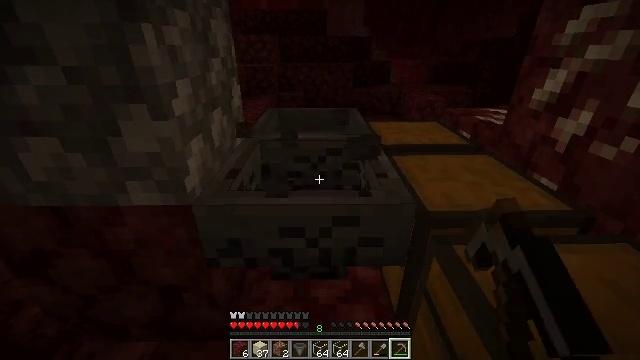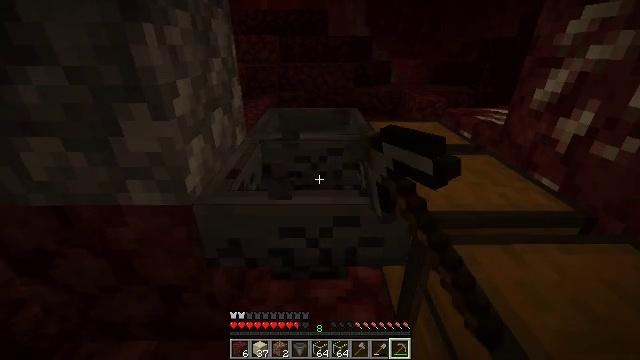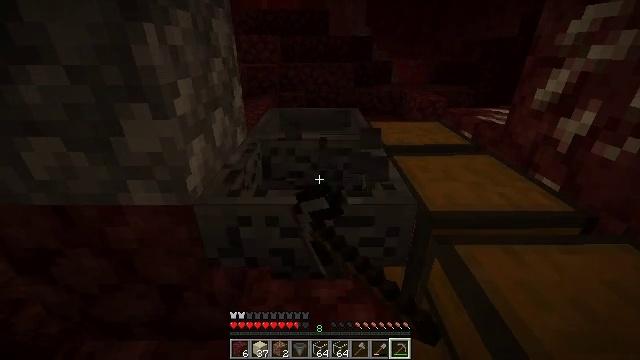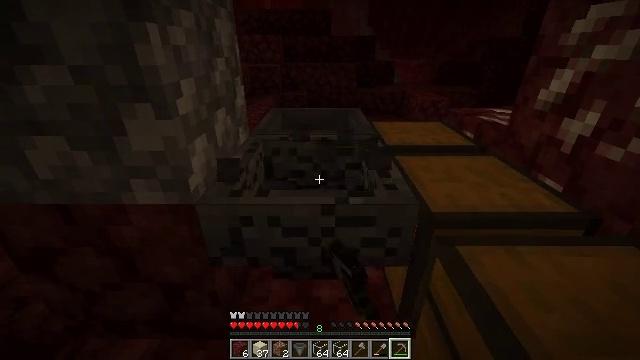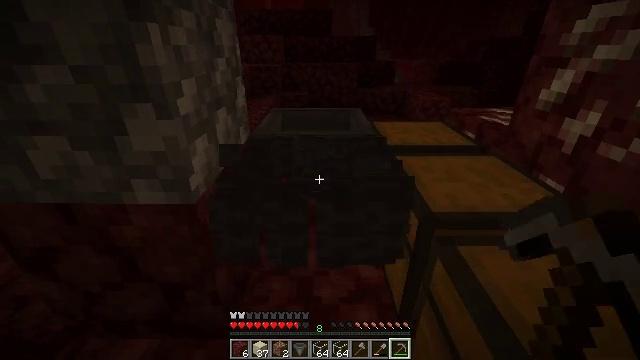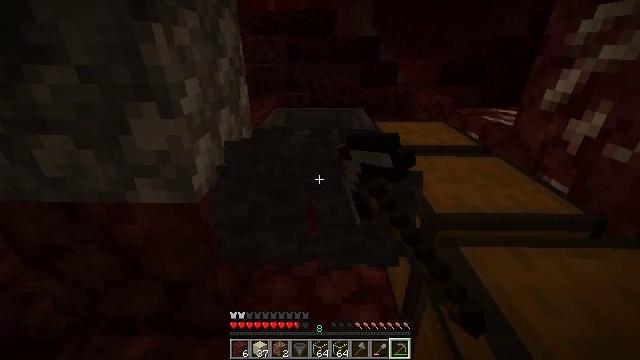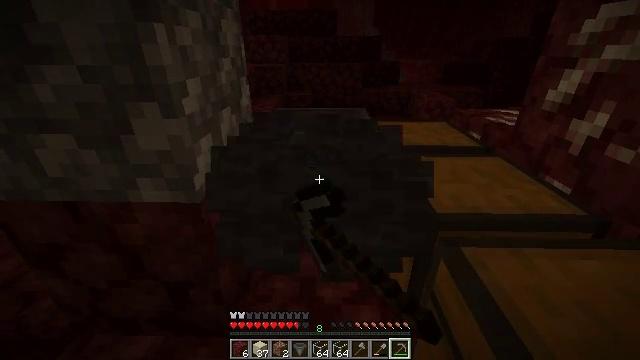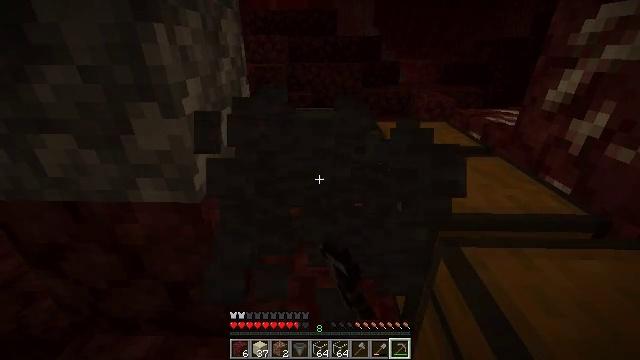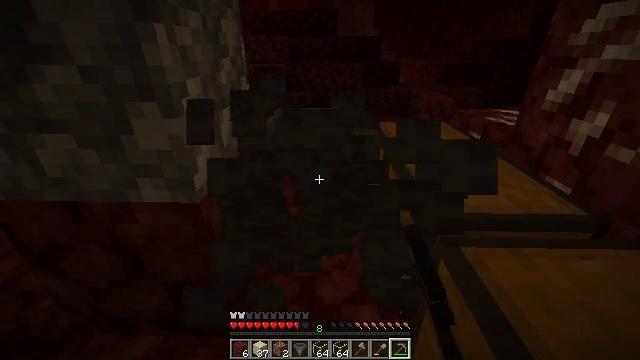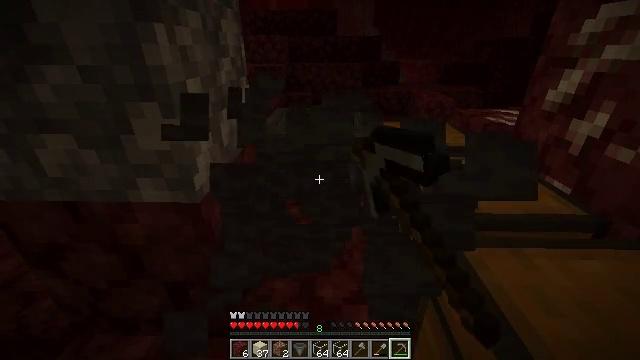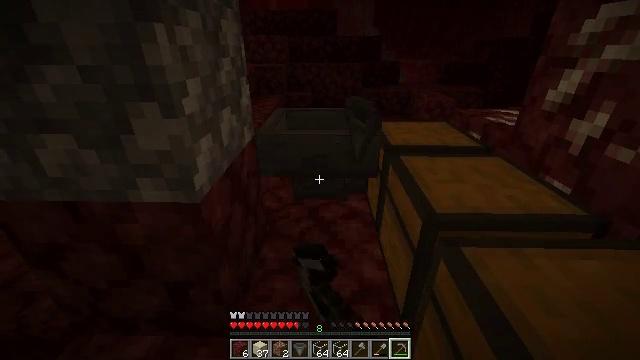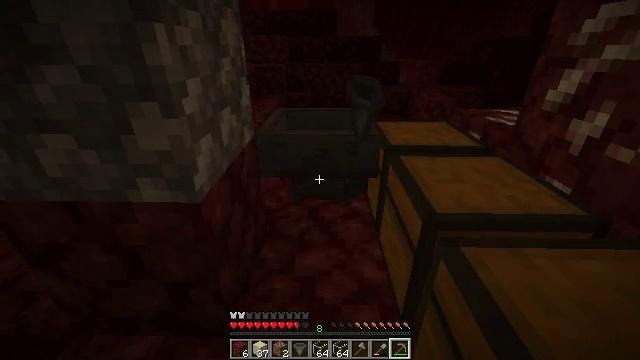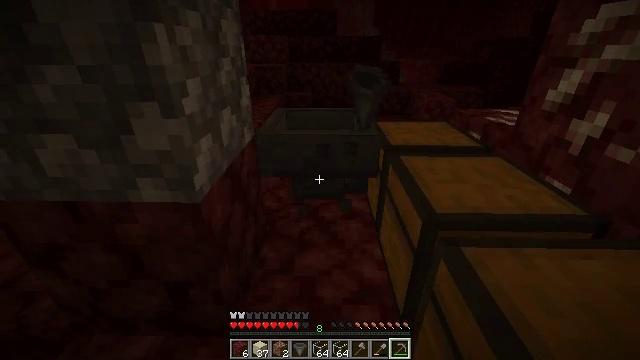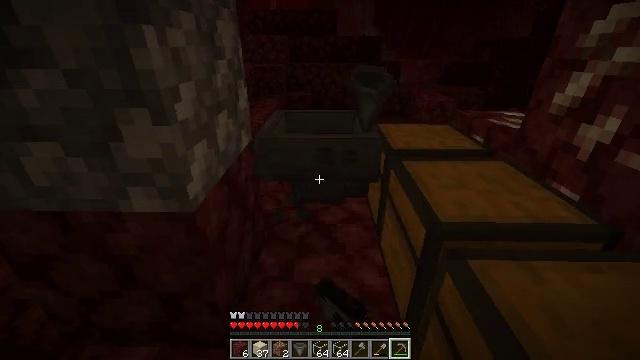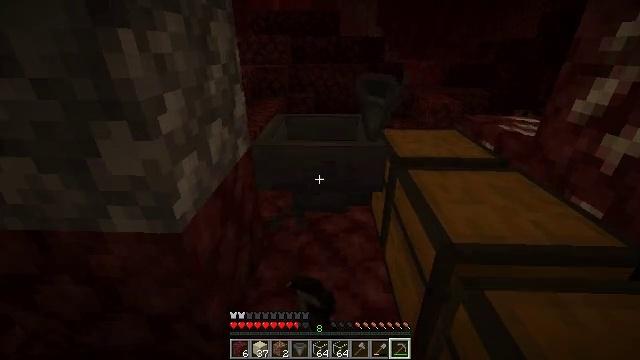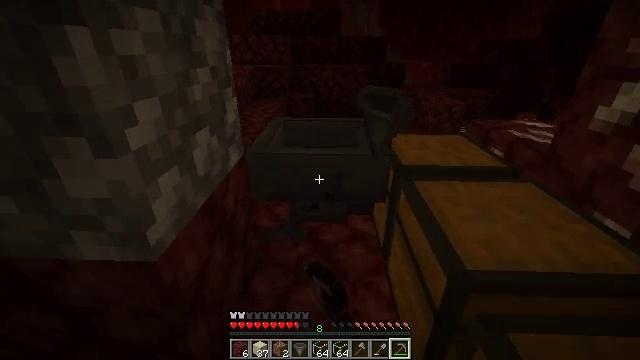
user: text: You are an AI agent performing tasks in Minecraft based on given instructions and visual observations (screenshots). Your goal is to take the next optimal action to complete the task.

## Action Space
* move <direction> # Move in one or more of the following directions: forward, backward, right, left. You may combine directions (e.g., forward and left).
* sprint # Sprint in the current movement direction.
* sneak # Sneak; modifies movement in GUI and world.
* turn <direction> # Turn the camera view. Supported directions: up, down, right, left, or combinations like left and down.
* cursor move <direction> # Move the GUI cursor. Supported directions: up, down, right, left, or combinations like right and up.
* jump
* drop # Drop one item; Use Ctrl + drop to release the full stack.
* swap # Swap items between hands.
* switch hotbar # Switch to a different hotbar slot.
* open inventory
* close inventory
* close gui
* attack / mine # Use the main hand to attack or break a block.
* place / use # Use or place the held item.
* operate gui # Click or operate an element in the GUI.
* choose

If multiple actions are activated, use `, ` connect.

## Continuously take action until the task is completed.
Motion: motion action
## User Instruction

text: Mine the hopper to collect it.
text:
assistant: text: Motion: attack / mine
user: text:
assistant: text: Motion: attack / mine
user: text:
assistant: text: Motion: attack / mine
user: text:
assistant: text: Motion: attack / mine
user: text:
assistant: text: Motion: attack / mine
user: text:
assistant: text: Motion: attack / mine
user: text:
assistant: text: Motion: attack / mine
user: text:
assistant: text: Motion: attack / mine
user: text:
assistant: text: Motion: attack / mine
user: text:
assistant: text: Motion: attack / mine
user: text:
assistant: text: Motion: attack / mine
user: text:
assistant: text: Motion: attack / mine
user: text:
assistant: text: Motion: move forward, attack / mine
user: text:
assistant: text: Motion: move forward, attack / mine
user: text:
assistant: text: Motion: move forward, attack / mine
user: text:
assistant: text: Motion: attack / mine
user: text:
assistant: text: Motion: attack / mine
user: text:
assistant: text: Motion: attack / mine
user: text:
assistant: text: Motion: attack / mine
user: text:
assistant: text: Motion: attack / mine
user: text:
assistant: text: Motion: attack / mine
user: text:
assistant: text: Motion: attack / mine
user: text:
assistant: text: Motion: attack / mine
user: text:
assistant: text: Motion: attack / mine
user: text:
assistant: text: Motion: attack / mine
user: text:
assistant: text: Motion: attack / mine
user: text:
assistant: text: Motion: attack / mine
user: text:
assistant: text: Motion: attack / mine
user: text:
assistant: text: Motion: attack / mine
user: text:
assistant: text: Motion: attack / mine